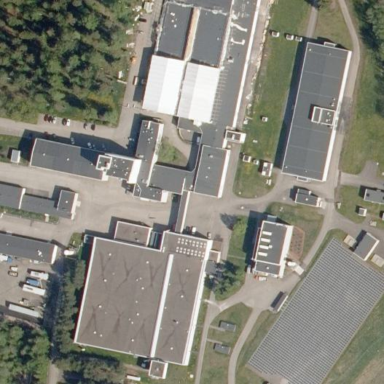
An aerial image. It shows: Water works facility.